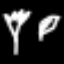
Label: leaf